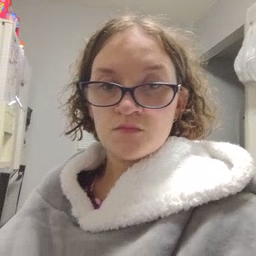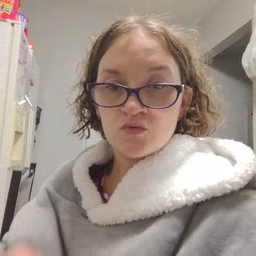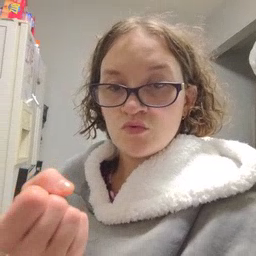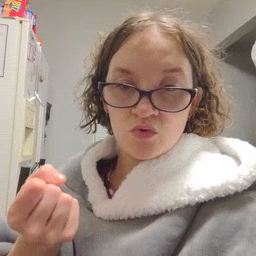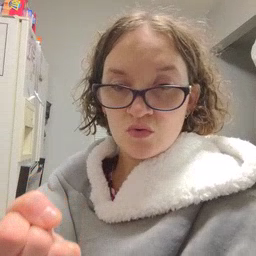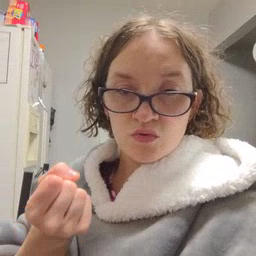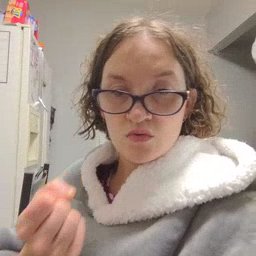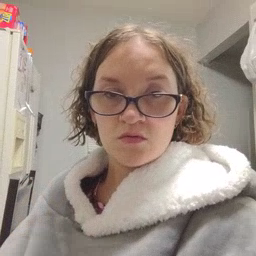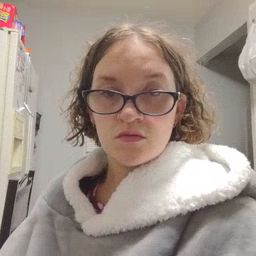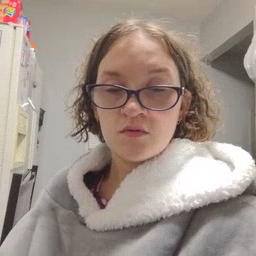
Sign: drawer